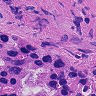
Metastatic tissue present: yes